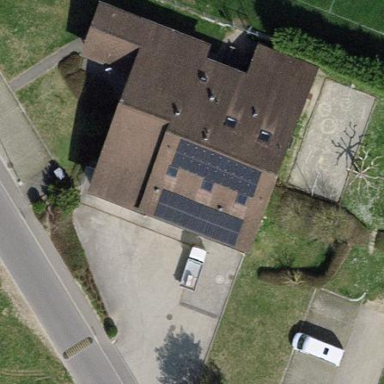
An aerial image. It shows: School building with gabled roof.